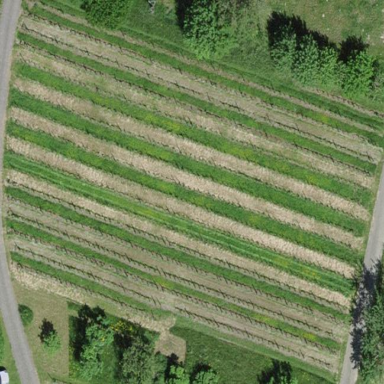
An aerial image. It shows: Vineyard where grapes are grown.